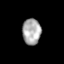
Tissue: skin
Cell type: Epithelial cells
Senescence score: 0.278
Nuclear area (px): 471
Mean DAPI intensity: 171.611